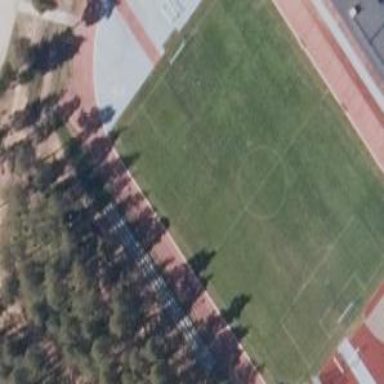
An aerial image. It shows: Soccer pitch with grass surface for leisure and sports.